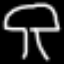
Label: mushroom